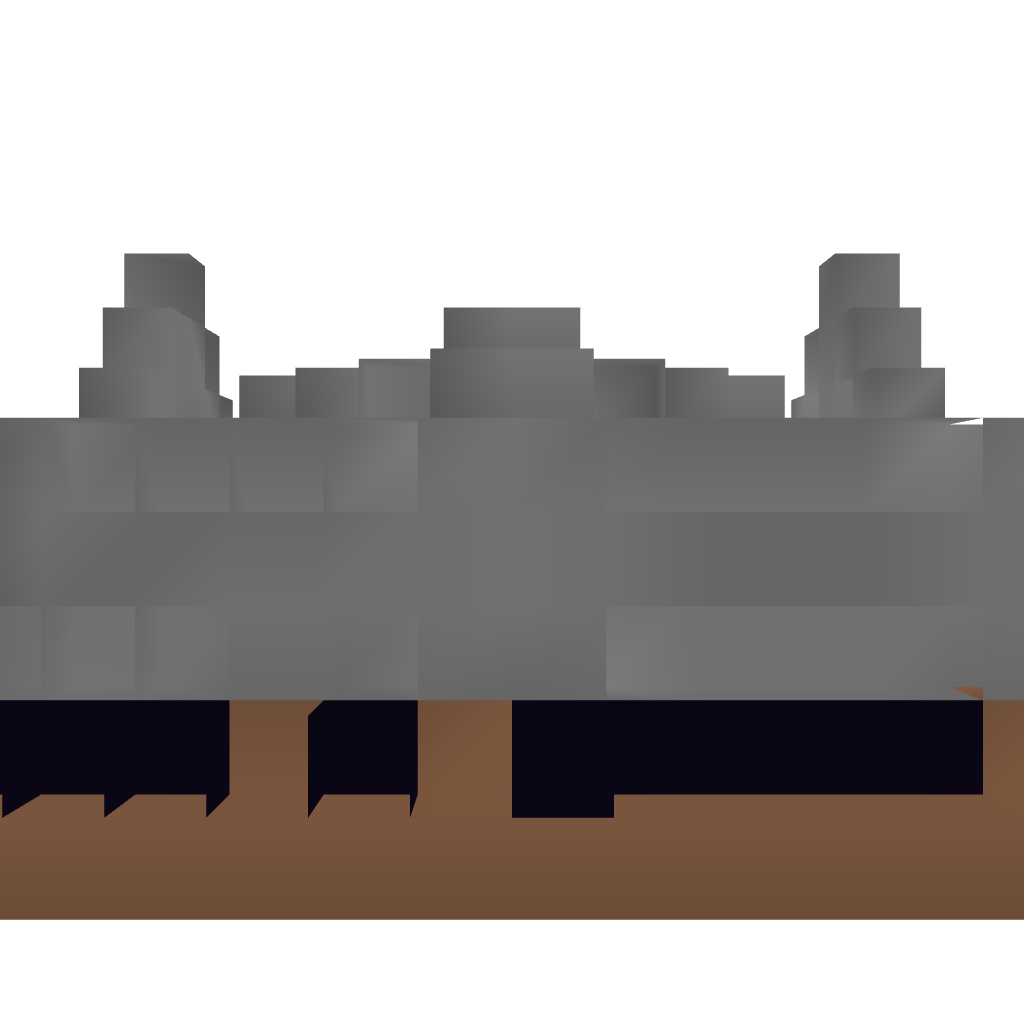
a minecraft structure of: small-medieval-peasant-house